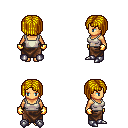
a pixel art fantasy rpg character, female body template, human, tanned skin, white pirate shirt, robe skirt, blonde pageboy hairstyle, gold gloves, metal boots, four views (front, back, left, right), 2x2 character sprite sheet, small pixel art, hard edges, no anti-aliasing